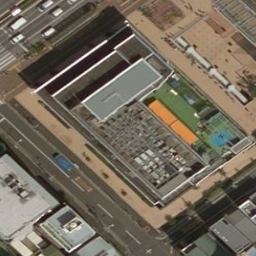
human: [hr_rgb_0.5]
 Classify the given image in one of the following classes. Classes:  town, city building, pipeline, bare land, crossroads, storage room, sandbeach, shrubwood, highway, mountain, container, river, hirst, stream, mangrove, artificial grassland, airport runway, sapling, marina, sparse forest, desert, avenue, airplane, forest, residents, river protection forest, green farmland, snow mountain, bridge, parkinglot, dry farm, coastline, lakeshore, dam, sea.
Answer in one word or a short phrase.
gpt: city building